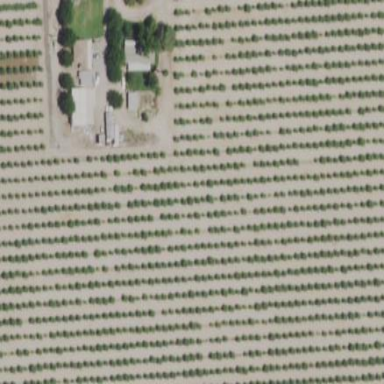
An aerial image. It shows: Orchard filled with almond trees.